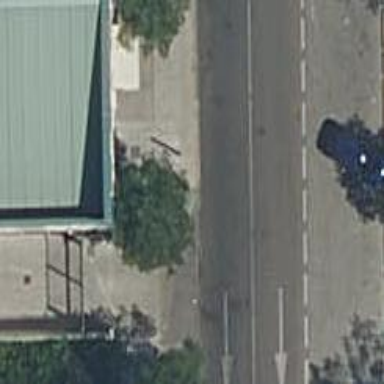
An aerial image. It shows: Bus stop with platform for public transport.